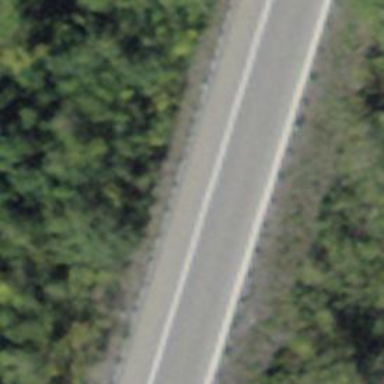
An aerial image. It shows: Trunk link highway with asphalt surface.